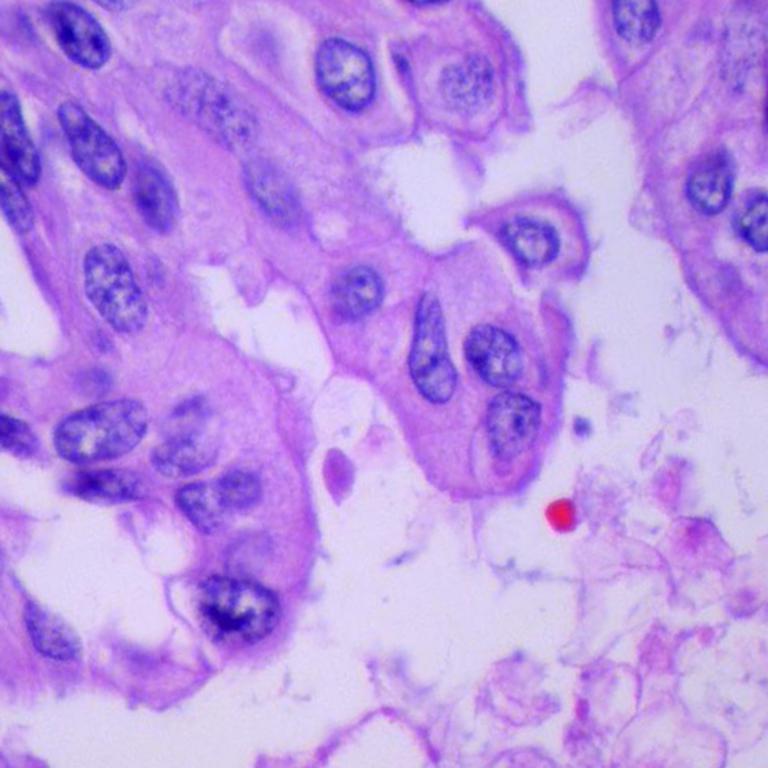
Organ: lung
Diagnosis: adenocarcinomas